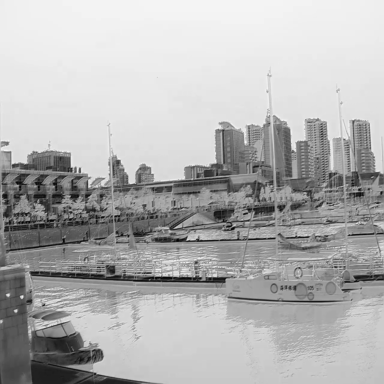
There are five objects shown in the infrared image, including four sailboats, and a canoe.